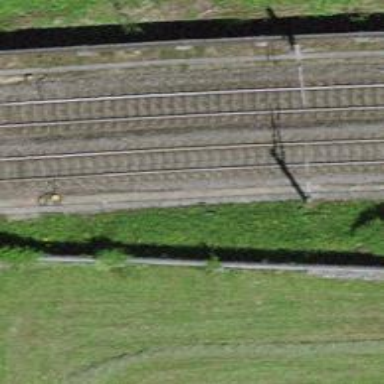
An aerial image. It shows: Single railway track with electrified contact line.